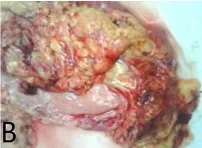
(B) The retinal tissue excised during the operation was 25x13x1.5cm in size.
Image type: medical_photograph (other_medical_photograph)